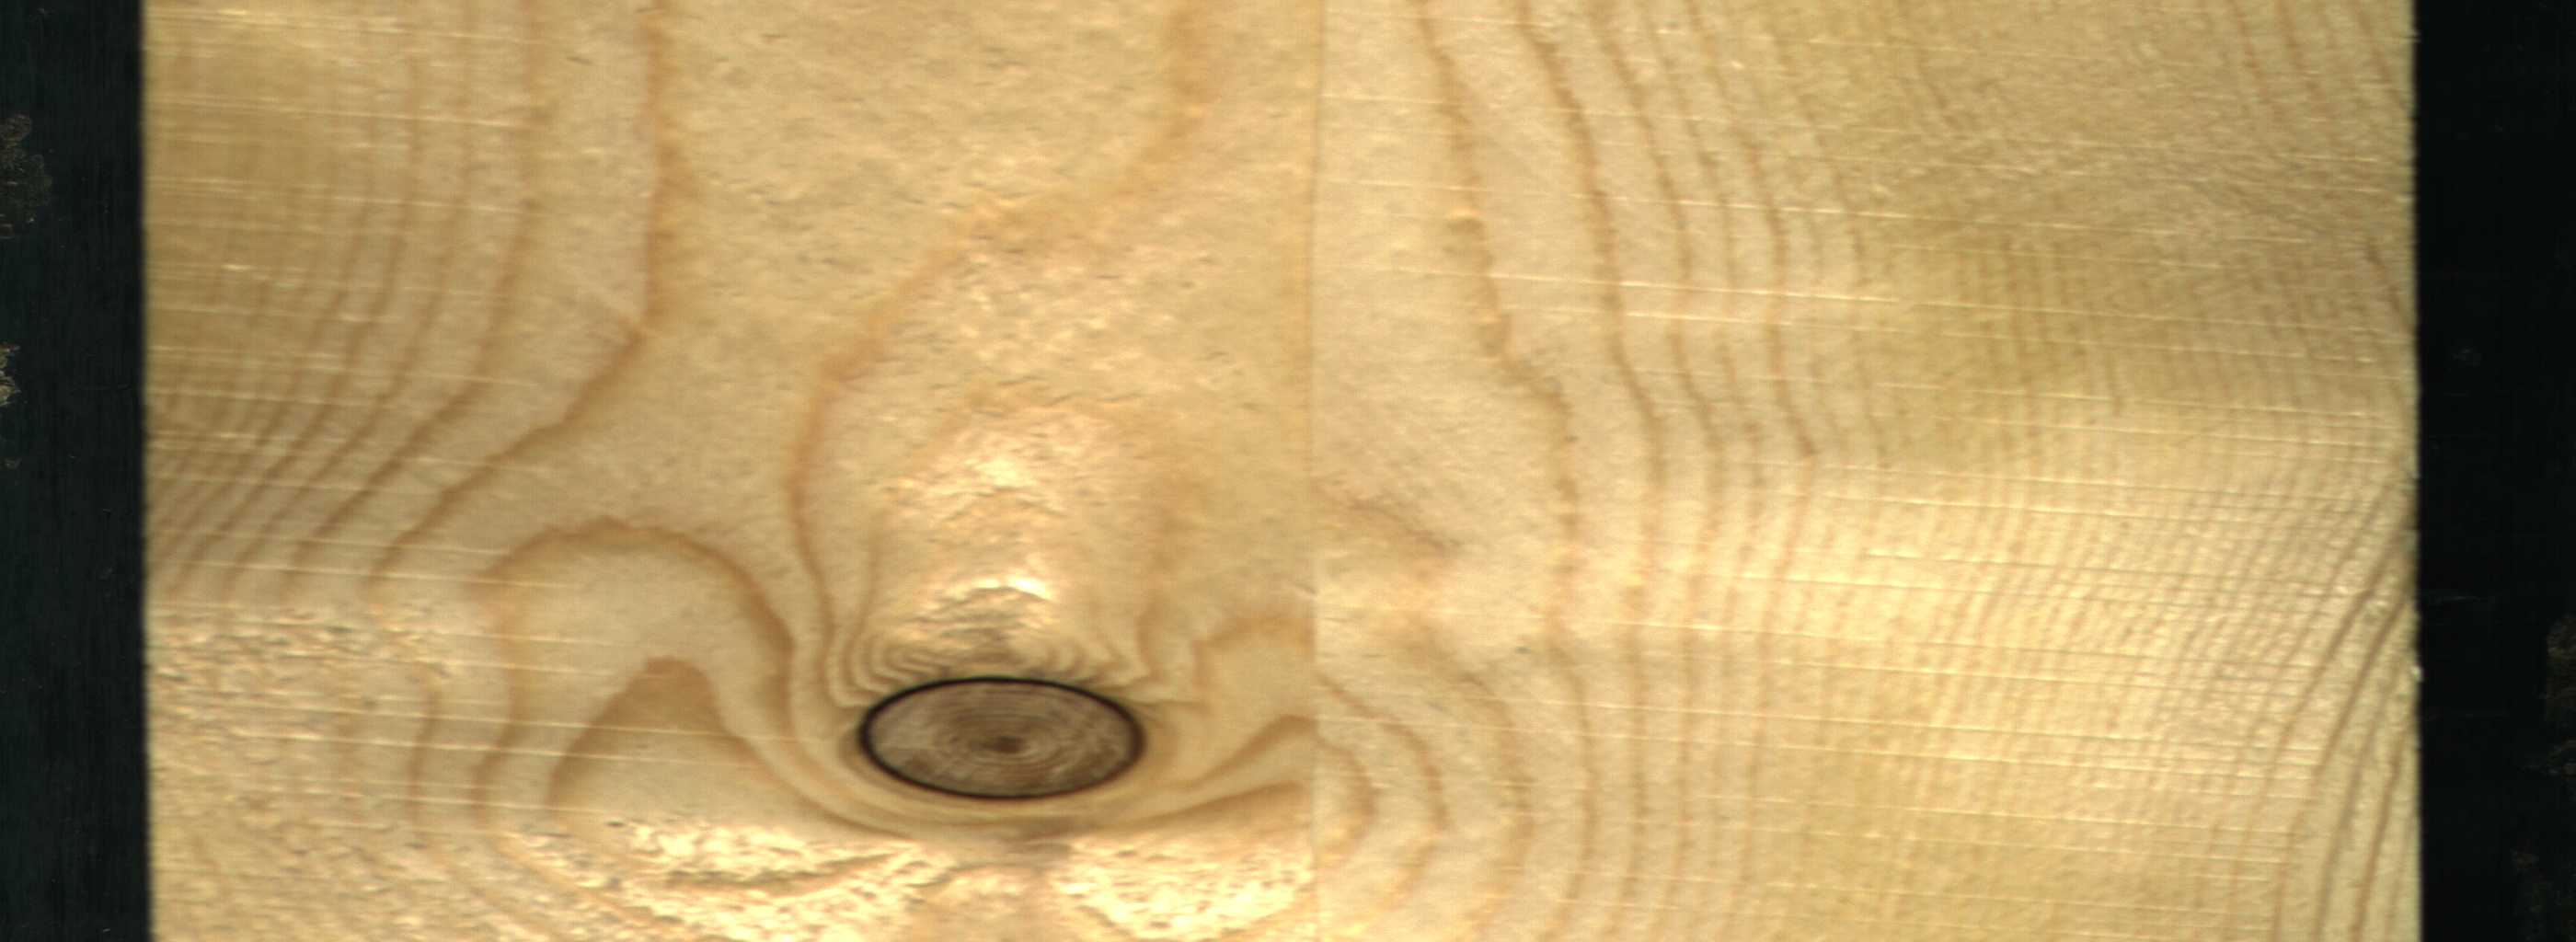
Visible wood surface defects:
Dead_Knot